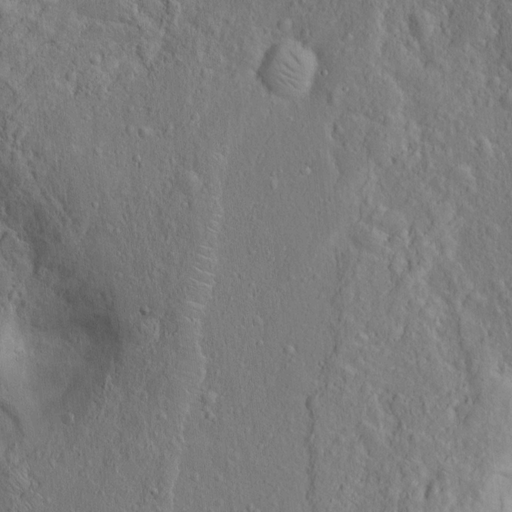
Classes present: Background, Cone